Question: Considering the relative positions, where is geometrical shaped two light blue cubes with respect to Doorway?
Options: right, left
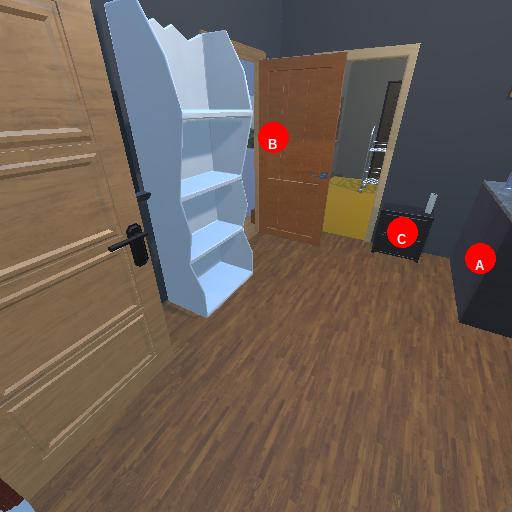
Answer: right